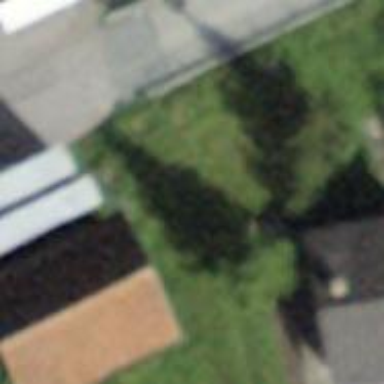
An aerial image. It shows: Shed building.